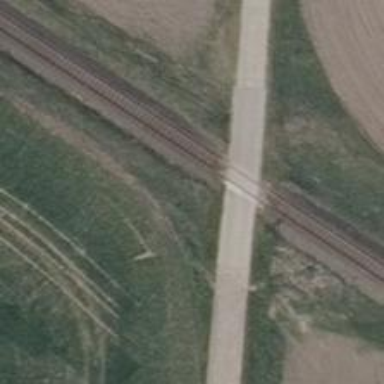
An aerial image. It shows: Railway level crossing.